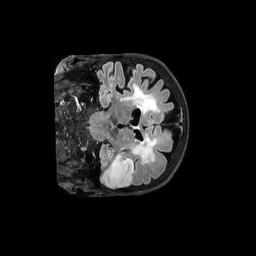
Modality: FLAIR
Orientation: coronal
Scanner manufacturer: philips
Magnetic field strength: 3 T
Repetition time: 4.8 s
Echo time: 0.34 s